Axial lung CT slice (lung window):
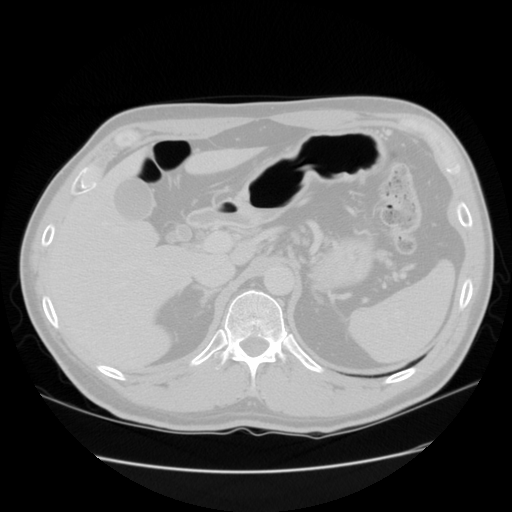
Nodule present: no